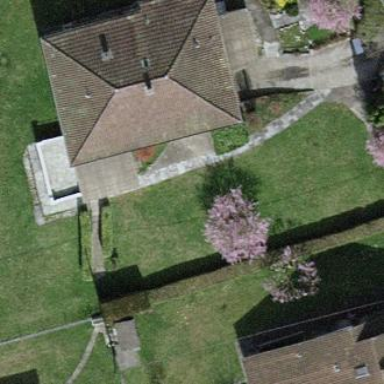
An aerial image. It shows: Garden enclosed by fence.